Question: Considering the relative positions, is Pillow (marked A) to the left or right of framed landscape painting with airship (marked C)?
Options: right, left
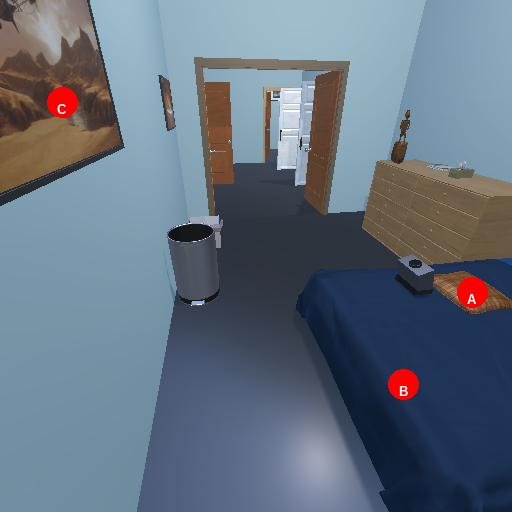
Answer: right